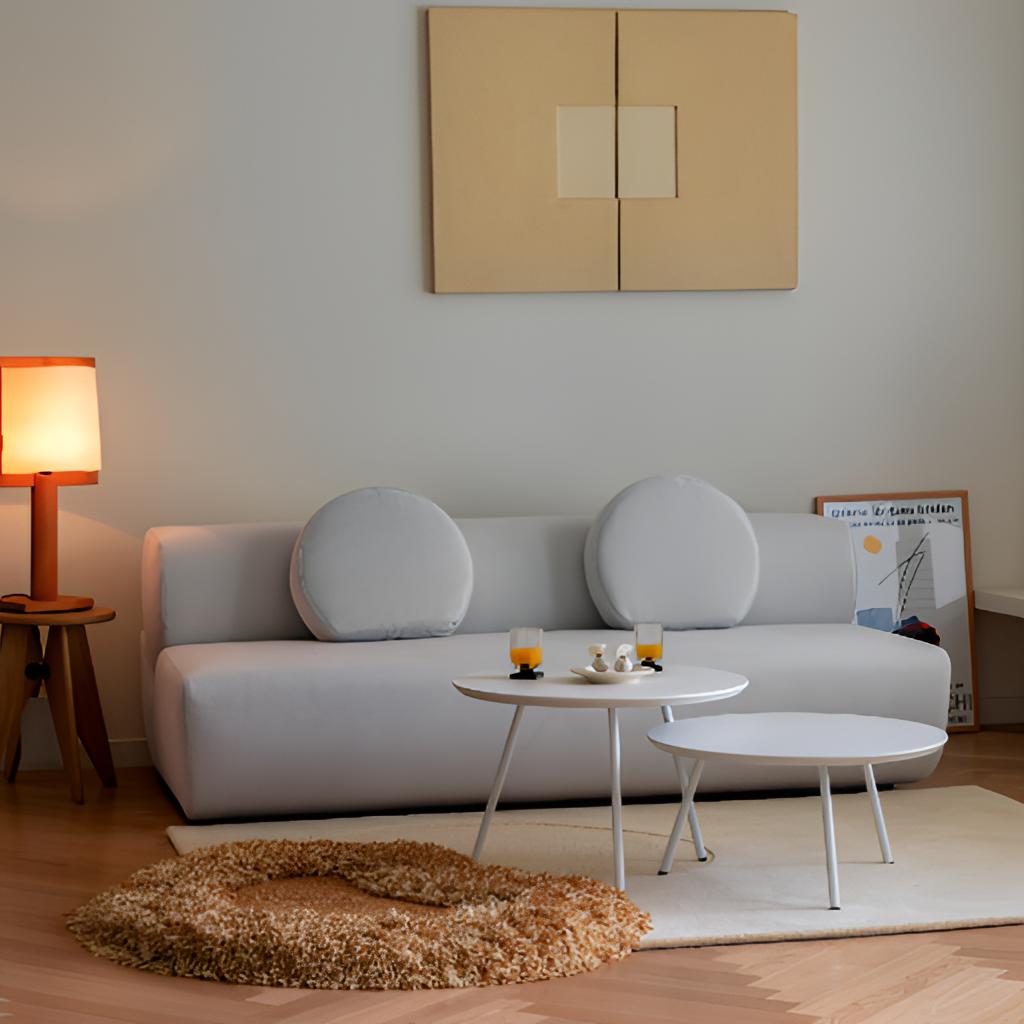
gray fabric sofa, living room, paint wallpaper, with solid pattern, contemporary, wood flooring, with herringbone pattern